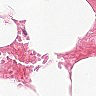
Metastatic tissue present: no